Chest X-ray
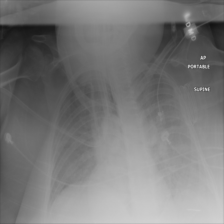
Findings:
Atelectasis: negative
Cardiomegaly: negative
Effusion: negative
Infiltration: positive
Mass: negative
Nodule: negative
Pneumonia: negative
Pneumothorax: negative
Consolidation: negative
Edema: negative
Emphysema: negative
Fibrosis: negative
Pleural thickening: negative
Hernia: negative